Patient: sex M, age 57
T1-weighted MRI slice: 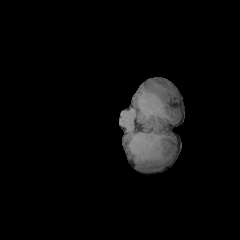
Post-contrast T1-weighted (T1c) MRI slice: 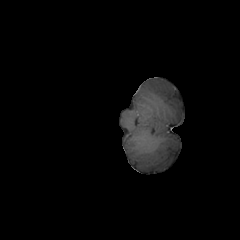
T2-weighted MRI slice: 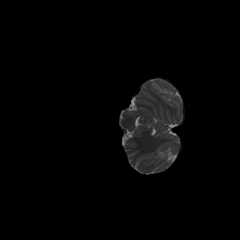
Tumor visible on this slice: no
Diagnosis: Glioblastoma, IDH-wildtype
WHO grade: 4